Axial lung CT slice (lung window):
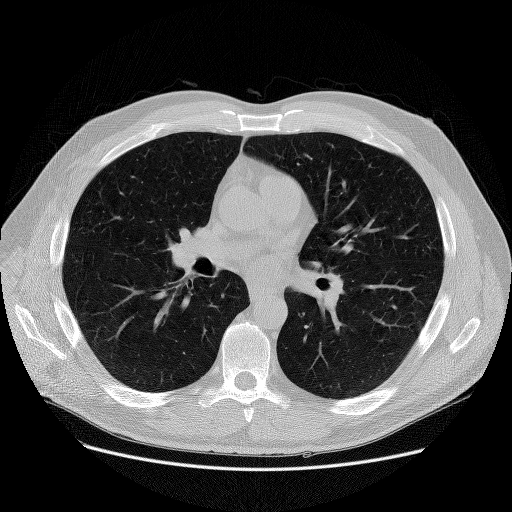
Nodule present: no